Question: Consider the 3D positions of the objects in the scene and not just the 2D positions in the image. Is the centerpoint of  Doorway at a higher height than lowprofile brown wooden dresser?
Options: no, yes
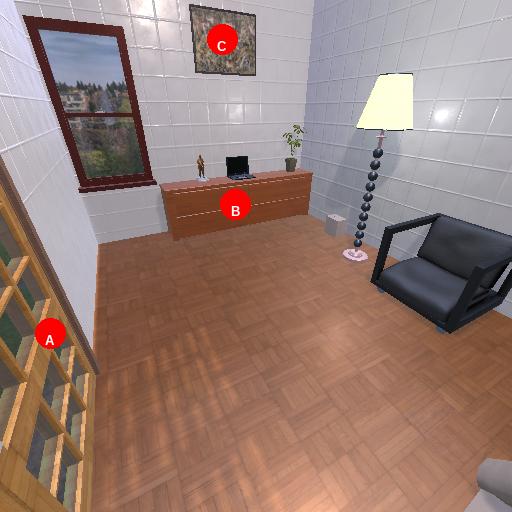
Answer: no